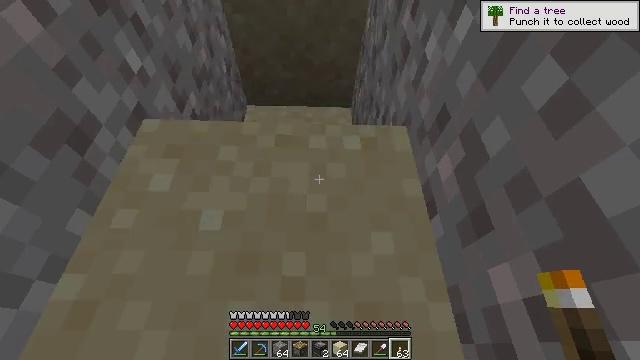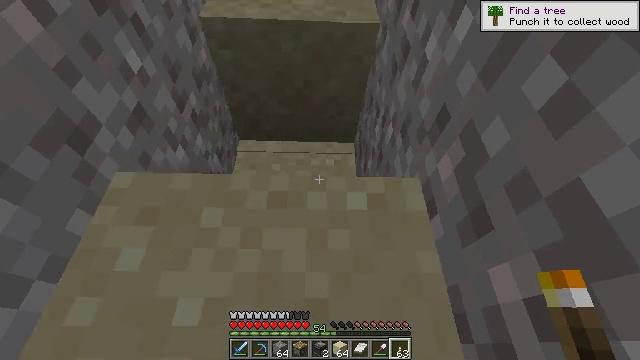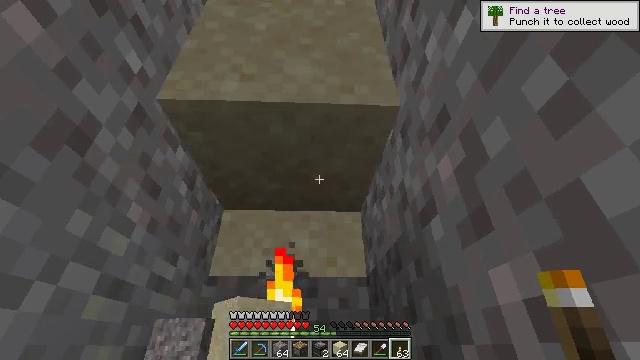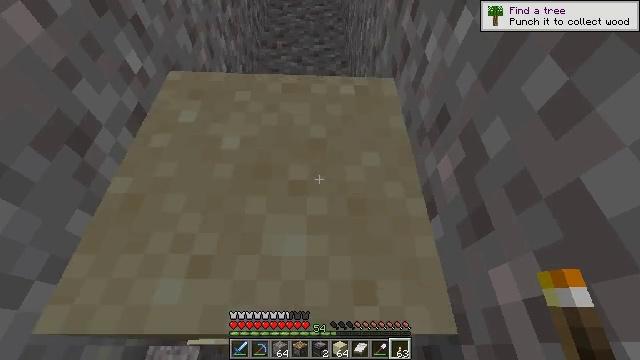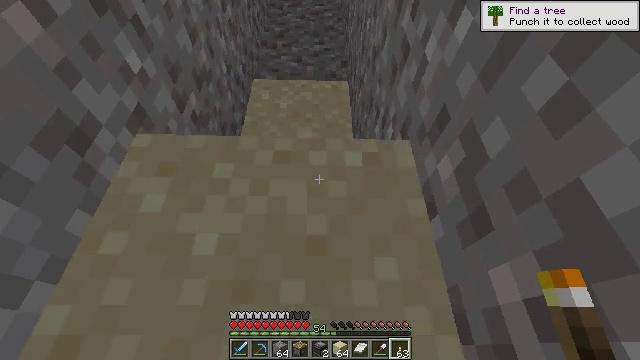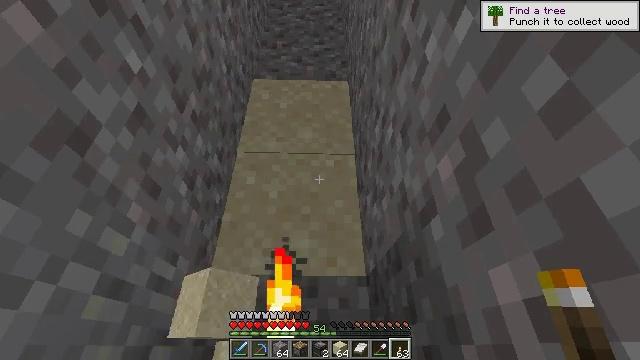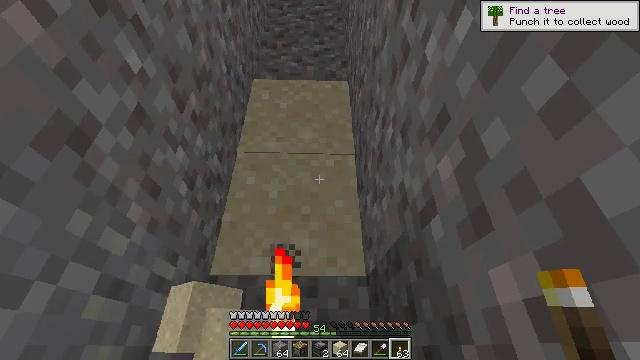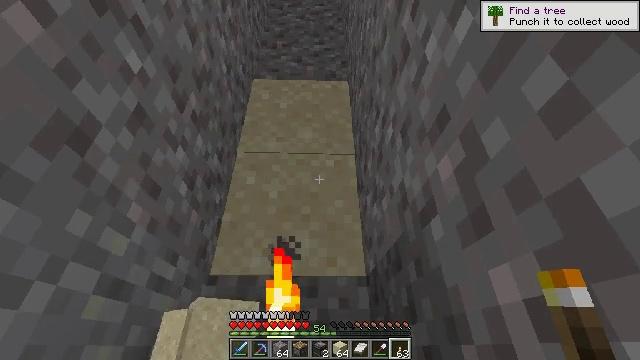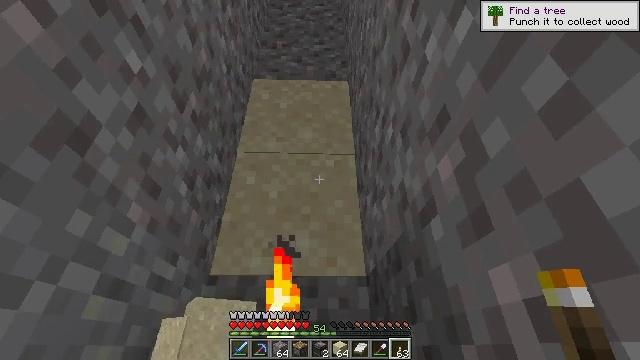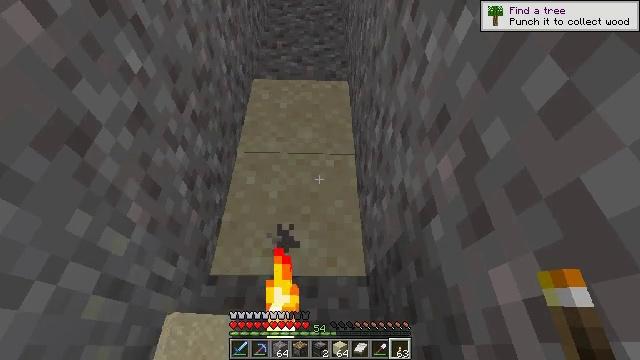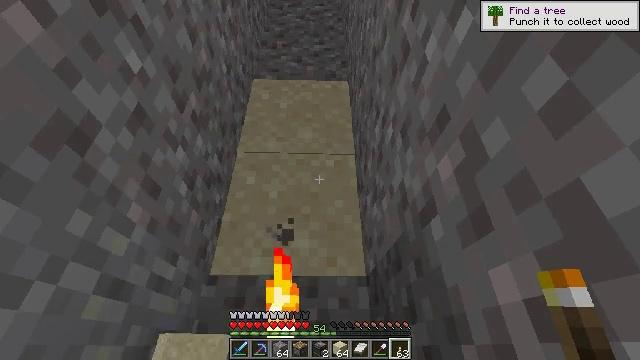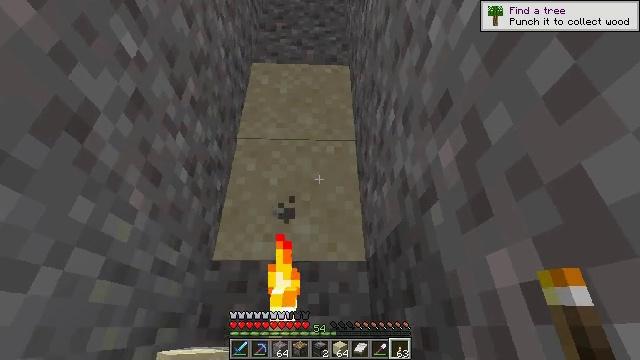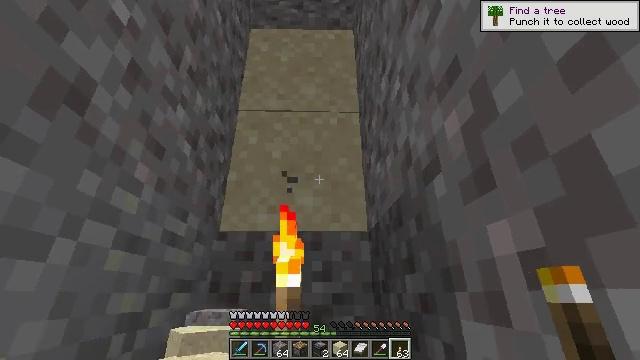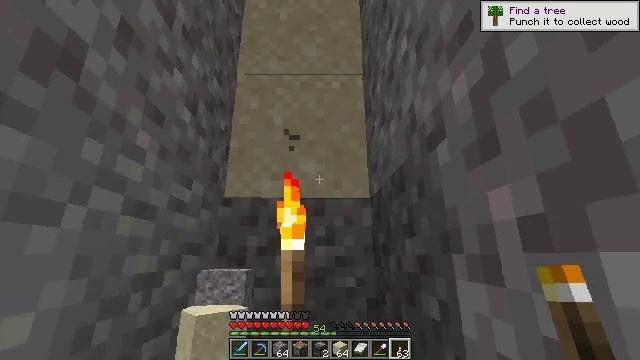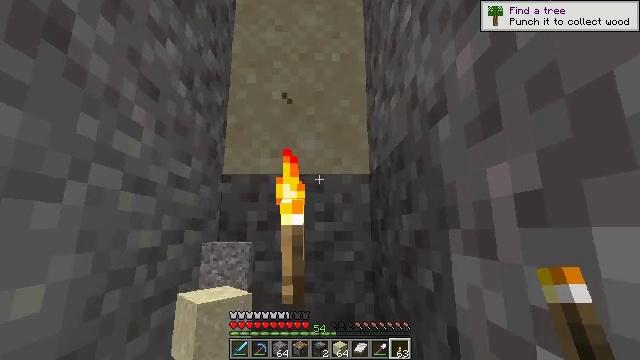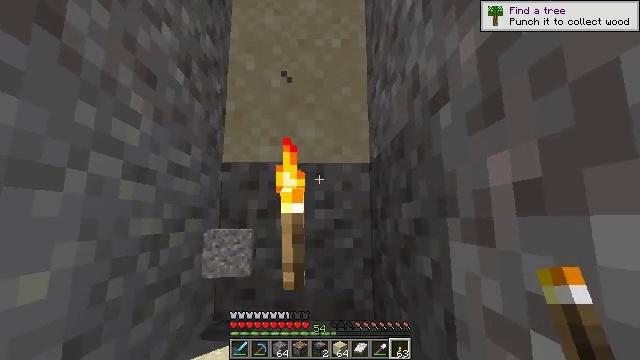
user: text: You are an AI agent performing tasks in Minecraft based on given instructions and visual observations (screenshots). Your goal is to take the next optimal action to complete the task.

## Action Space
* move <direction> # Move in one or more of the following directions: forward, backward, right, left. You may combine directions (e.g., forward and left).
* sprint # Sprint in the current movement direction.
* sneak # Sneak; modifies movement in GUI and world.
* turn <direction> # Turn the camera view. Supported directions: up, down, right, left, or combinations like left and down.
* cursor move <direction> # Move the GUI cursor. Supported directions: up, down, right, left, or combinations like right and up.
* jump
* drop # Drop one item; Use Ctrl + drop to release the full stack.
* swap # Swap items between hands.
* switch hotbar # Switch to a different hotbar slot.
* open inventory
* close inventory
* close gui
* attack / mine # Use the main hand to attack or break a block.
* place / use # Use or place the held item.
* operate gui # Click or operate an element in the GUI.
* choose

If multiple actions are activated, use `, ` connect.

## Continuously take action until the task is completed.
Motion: motion action
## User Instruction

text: Dig up some sand.
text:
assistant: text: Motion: no_op
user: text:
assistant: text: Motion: no_op
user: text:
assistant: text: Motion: no_op
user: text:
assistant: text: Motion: no_op
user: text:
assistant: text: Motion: no_op
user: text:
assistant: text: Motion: no_op
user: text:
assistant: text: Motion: no_op
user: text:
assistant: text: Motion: no_op
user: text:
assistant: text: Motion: no_op
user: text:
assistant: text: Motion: no_op
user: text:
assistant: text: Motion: turn down
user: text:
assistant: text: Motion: turn down
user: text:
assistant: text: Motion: turn down
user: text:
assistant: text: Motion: turn down
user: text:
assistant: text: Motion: turn down
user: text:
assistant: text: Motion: move forward, turn down, jump
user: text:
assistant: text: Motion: move forward, turn down, jump
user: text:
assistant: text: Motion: move forward, turn down, jump
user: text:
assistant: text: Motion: move forward, turn down, jump
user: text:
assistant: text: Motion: move forward, turn down, jump
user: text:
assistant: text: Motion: turn down
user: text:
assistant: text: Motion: turn down
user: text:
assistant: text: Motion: no_op
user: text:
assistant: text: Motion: turn down
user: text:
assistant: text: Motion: turn down
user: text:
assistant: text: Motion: attack / mine
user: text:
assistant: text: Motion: attack / mine
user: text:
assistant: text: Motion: attack / mine
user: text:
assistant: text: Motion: attack / mine
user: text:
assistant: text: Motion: attack / mine